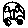
Label: car